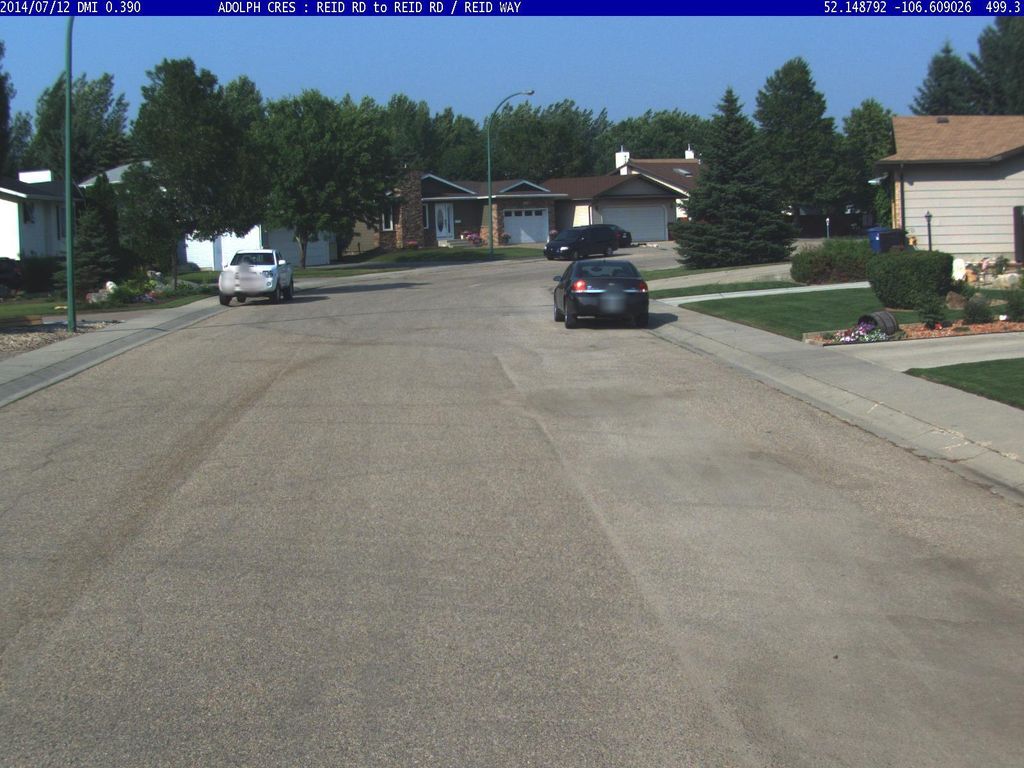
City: saskatoon